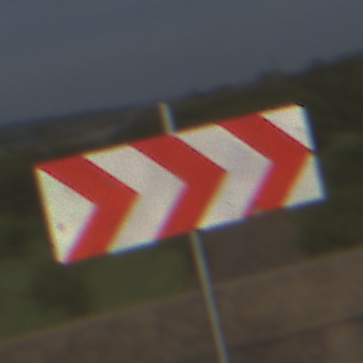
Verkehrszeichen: RichtungstafelnInKurvenGrossLinks
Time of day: MorningAfternoon
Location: Outdoor (RoadRail)
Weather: PartlyCloudy
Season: NotSpecified
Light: Natural